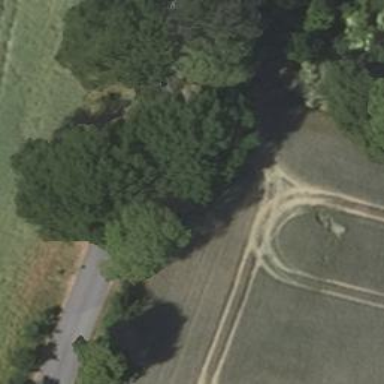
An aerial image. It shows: Row of deciduous broadleaved trees.